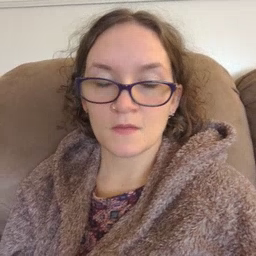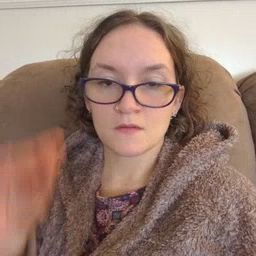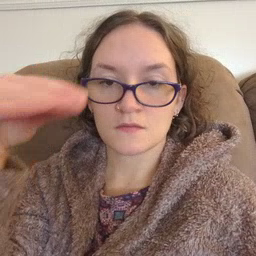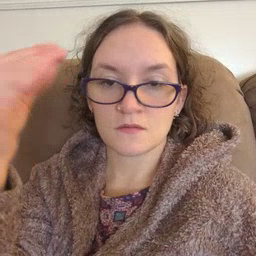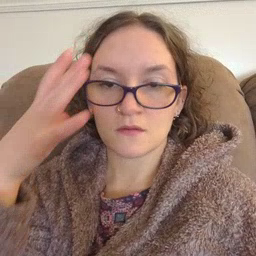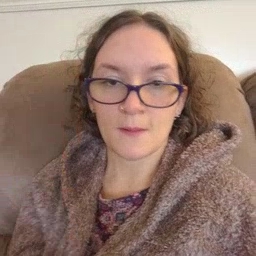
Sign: sun